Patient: sex F, age 56
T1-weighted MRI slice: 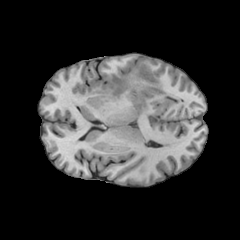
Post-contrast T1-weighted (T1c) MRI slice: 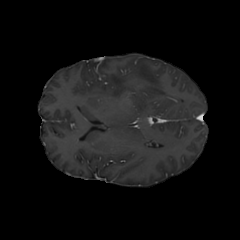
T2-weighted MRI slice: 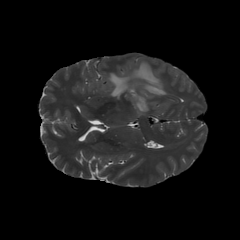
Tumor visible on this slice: yes
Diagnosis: Glioblastoma, IDH-wildtype
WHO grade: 4